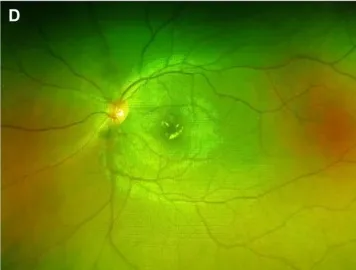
Scanning laser fundus photography of the eyes showed gradual reduction in optic disk congestion and edema, with a gradual complete absorption of stellate exudates in the macular area. 1 month after discharge.
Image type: ophthalmic_imaging (fundus_photograph)